Field crop: maize
Growth stage: 2
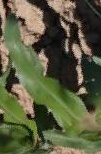
Species: maize